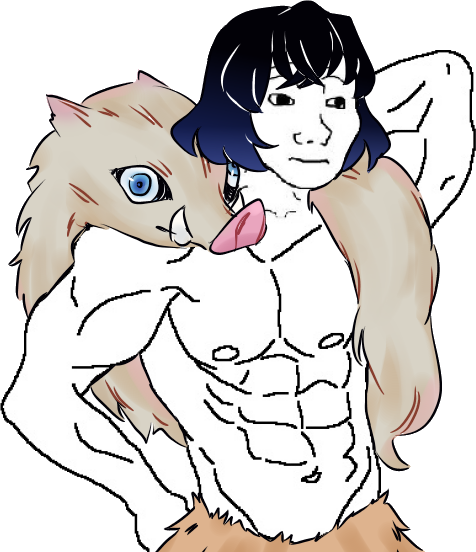
Label: 5_Stronkjak